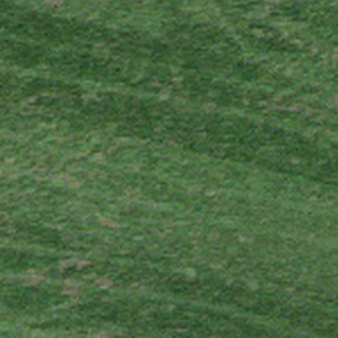
Label: other